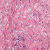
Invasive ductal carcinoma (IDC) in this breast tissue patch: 0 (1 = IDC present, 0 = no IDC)